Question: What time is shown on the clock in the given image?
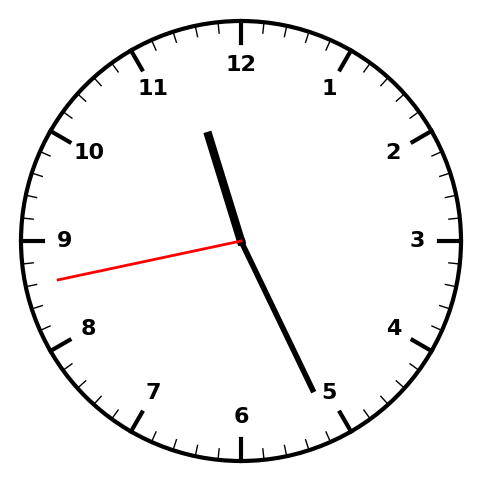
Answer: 11:25:43